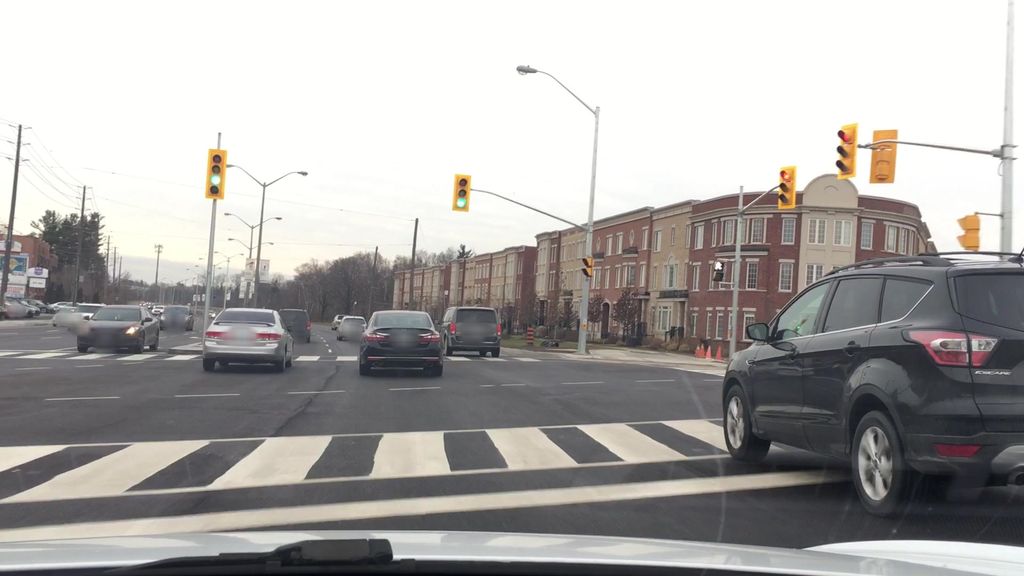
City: toronto